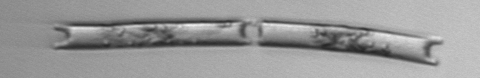
Label: Eucampia_morphytype1